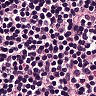
Metastatic tissue present: no